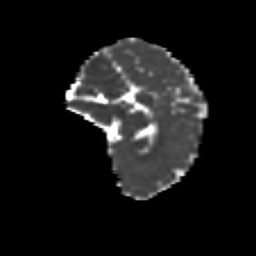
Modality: MD
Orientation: sagittal
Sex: female
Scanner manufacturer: siemens
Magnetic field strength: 3 T
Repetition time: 5 s
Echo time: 0.071 s